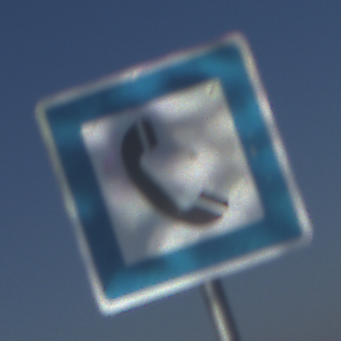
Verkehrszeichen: Fernsprecher
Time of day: MorningAfternoon
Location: Outdoor (Nature)
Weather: PartlyCloudy
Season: NotSpecified
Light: Natural